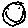
Label: smiley face